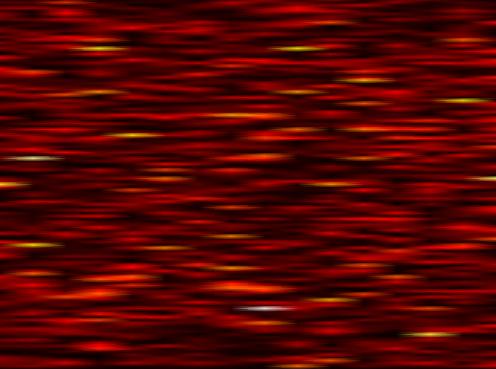
Label: OFDM